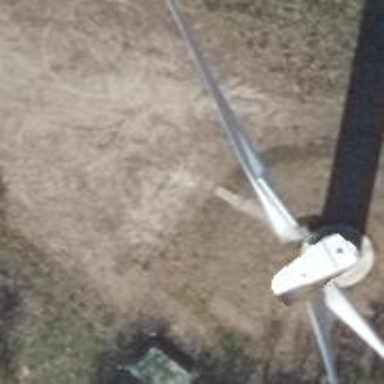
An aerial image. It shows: Wind generator powered by wind. The generator type is horizontal axis and it uses wind turbines.